Question: I have two select boxes and a button panel in between to move the options to and fro.
Right now it looks like the first image below, I want to place the buttons vertically aligned at center with the list boxes like the second image below

JSFiddle <URL>
Any help/pointers would be great.
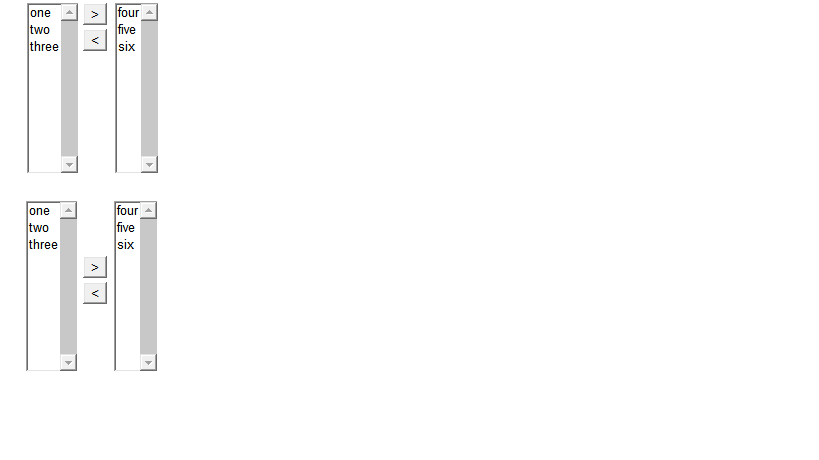
Answer: You can use css tables. At first, you need this scaffolding:
'''
.table { display: table; }
.row { display: table-row; }
.cell { display: table-cell; }
[...]
<div class="table">
<div class="row">
<div class="cell">Lorem [...]</div>
[...]
</div>
</div>
'''
Next, the cell's vertical arrangement is determined by vertical-align: top|bottom|middle|baseline. Under the hood: Cells that have a lower height than its row, receive a top or bottom padding automatically. With that, a cell and a row are equal to one.
Look at your code that is updated: <URL>. And here is the workaround for IE <= 7:
'''
#rightListDiv, #controlPanel, #LeftListDiv {
display: inline;
zoom: 1;
}
'''